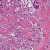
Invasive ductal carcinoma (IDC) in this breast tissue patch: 0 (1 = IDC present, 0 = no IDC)